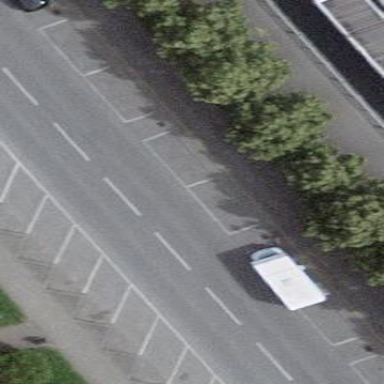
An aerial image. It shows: Parking lane with asphalt surface.